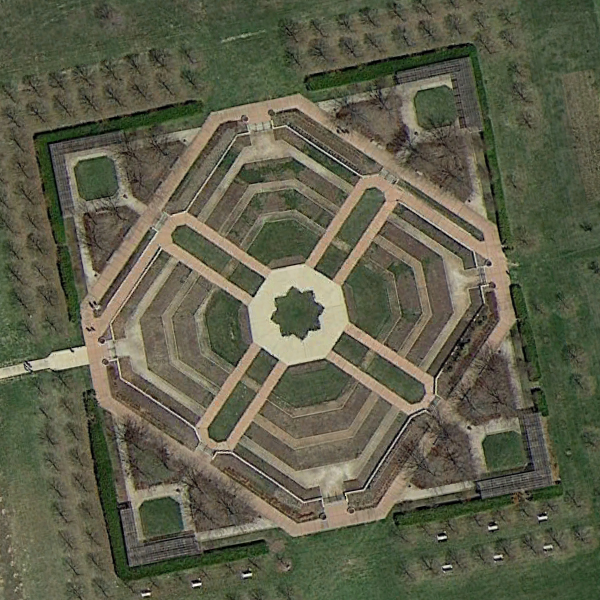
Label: Square